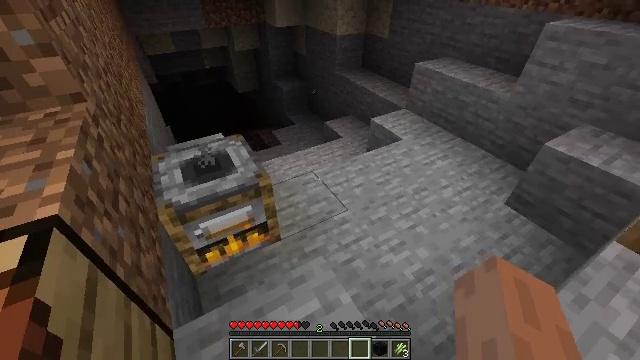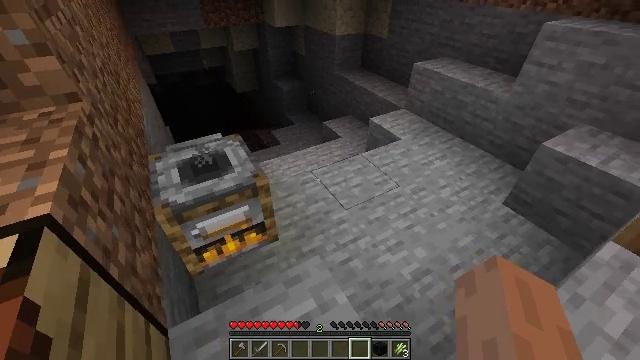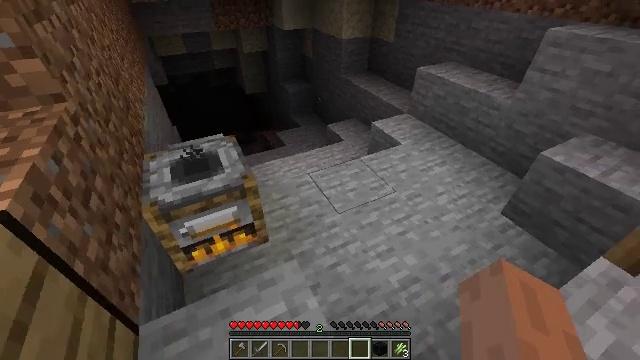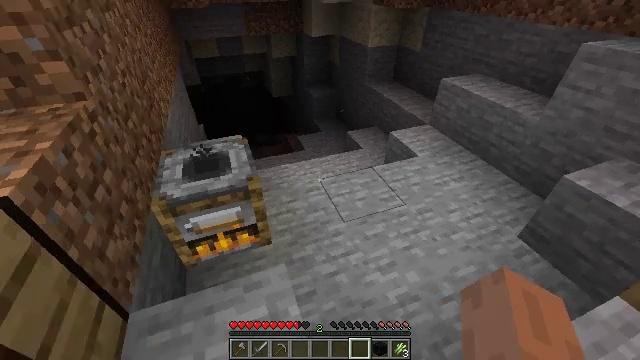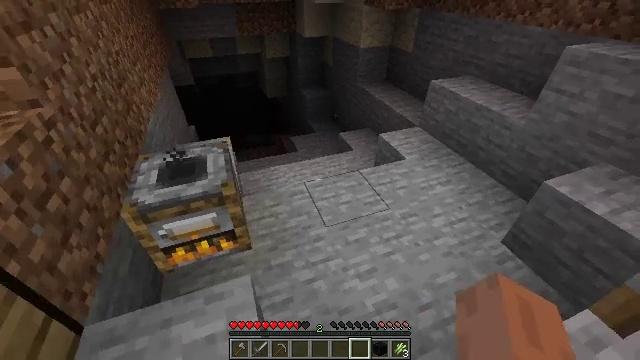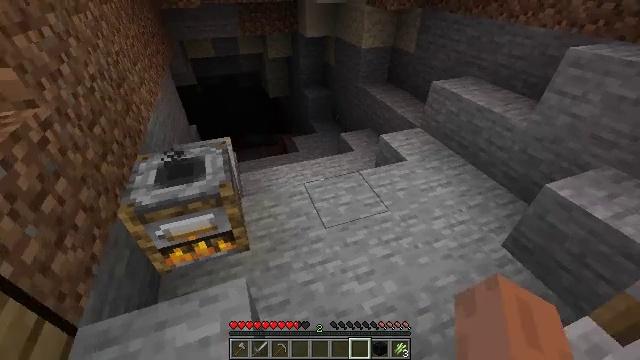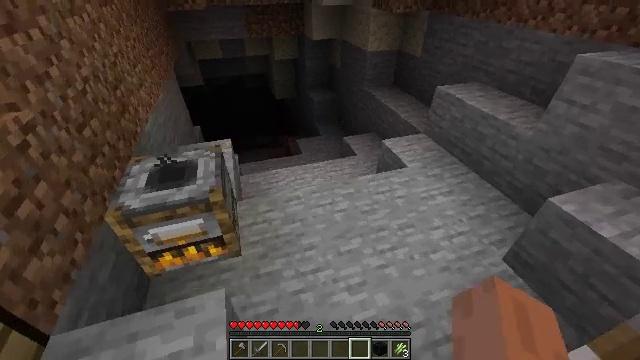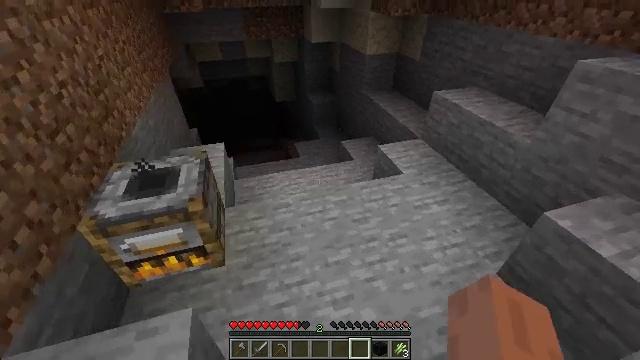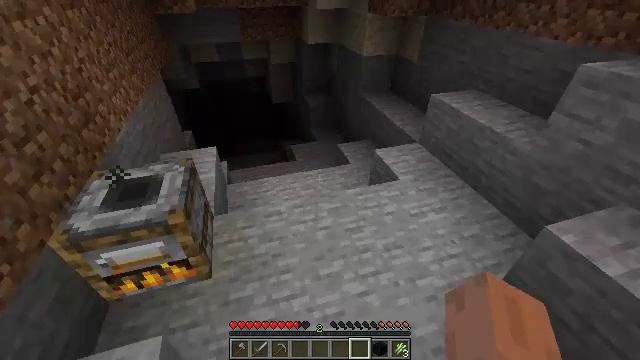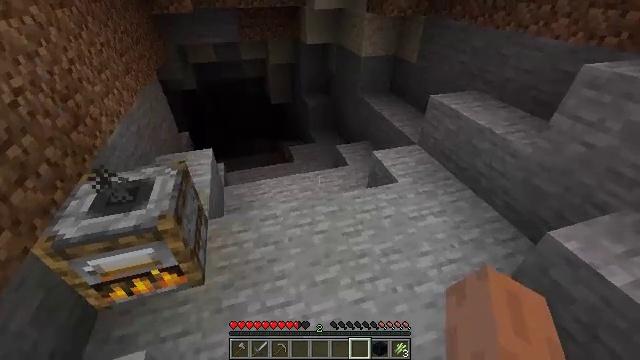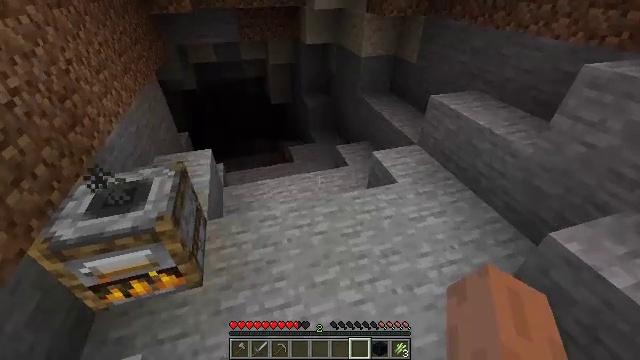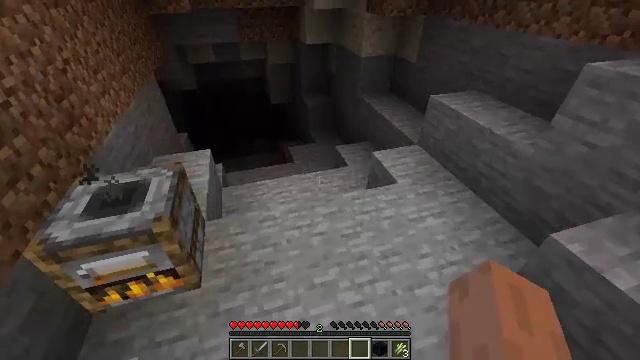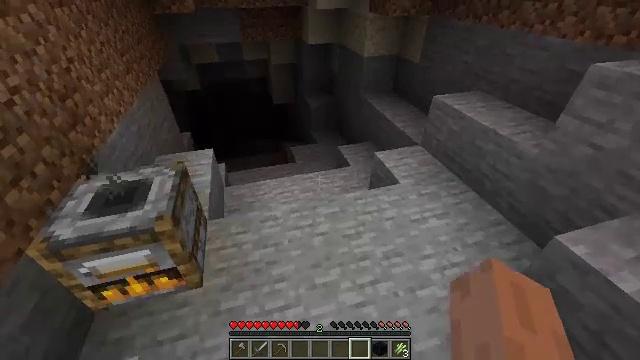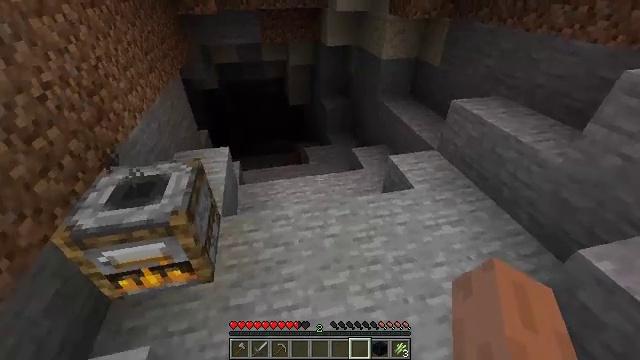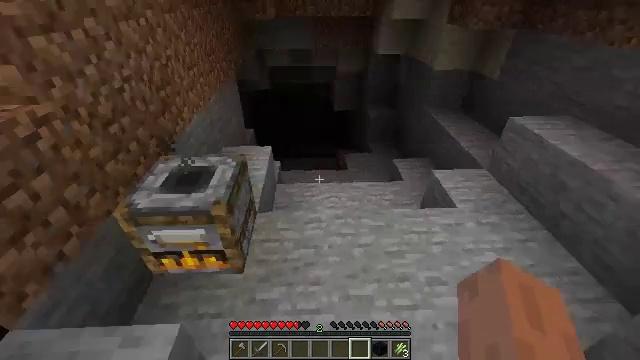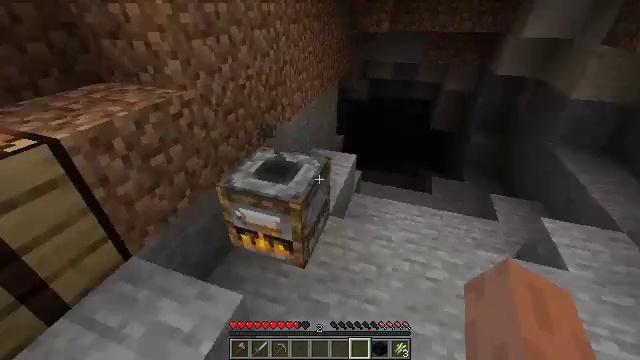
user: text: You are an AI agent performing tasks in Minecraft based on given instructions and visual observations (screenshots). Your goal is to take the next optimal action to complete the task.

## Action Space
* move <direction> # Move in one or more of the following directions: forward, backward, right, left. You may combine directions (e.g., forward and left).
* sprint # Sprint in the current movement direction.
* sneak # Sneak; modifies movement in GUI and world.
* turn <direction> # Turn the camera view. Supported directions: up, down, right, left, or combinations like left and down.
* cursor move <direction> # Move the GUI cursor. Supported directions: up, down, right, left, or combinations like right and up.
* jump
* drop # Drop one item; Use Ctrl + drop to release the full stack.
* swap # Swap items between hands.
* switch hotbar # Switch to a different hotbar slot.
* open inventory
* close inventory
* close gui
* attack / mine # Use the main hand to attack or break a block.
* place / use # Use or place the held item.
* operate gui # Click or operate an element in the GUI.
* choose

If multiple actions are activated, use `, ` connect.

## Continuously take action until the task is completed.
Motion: motion action
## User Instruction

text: craft item air
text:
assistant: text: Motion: move right
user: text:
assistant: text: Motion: move right, turn left
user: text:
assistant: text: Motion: move right, turn left and up
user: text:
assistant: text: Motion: move forward and move right
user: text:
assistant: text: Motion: move forward and move right
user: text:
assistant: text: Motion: move forward and move right, turn left
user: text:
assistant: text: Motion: move forward
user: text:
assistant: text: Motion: no_op
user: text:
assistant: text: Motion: no_op
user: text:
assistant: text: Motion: no_op
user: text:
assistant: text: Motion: no_op
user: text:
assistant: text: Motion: no_op
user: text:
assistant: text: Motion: turn left
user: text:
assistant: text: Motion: turn left and up
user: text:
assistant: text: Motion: turn left and up
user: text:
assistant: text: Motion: turn left and up
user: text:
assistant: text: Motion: turn left
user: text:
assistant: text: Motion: no_op
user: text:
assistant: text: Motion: turn right
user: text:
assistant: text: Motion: turn right
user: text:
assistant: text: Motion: turn right
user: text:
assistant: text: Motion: turn right
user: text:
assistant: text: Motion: turn right
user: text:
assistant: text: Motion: turn right
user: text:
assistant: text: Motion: turn right
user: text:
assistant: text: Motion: turn right
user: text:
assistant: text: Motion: turn right
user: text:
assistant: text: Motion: no_op
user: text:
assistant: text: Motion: no_op
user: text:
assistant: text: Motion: turn left and down